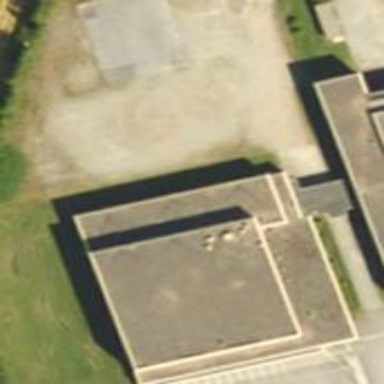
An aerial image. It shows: School building.